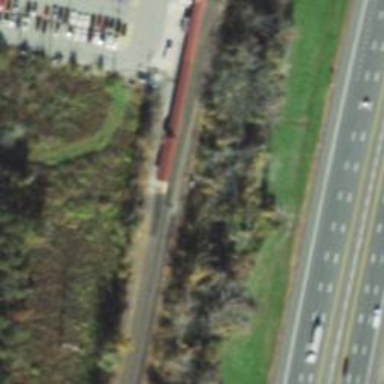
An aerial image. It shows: Outdoor signal box located along the railway.